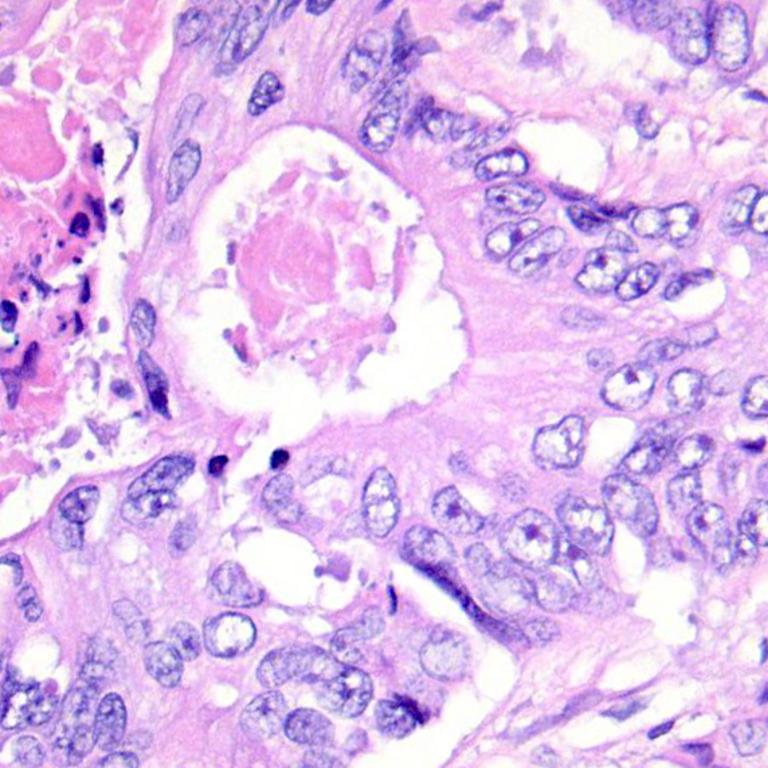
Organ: colon
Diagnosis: adenocarcinomas